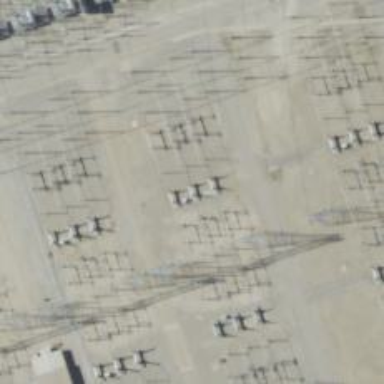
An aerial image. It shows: Switch for power supply.